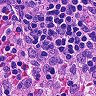
Metastatic tissue present: no